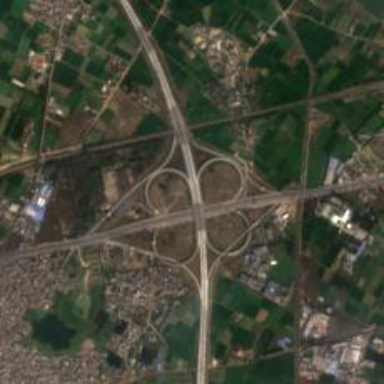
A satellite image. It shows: Motorway junction.